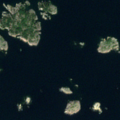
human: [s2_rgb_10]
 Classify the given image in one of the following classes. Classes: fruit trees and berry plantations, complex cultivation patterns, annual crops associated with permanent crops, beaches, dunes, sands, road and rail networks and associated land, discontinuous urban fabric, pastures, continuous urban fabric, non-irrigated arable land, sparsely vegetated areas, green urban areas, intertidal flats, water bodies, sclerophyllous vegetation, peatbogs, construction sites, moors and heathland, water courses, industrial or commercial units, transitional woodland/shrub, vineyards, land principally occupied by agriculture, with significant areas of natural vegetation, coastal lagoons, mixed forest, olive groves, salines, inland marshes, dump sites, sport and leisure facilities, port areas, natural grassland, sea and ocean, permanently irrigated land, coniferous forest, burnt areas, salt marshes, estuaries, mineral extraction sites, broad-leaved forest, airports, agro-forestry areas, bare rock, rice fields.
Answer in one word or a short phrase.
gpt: transitional woodland/shrub, sea and ocean